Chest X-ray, PA view. Patient: 12 years old, sex M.
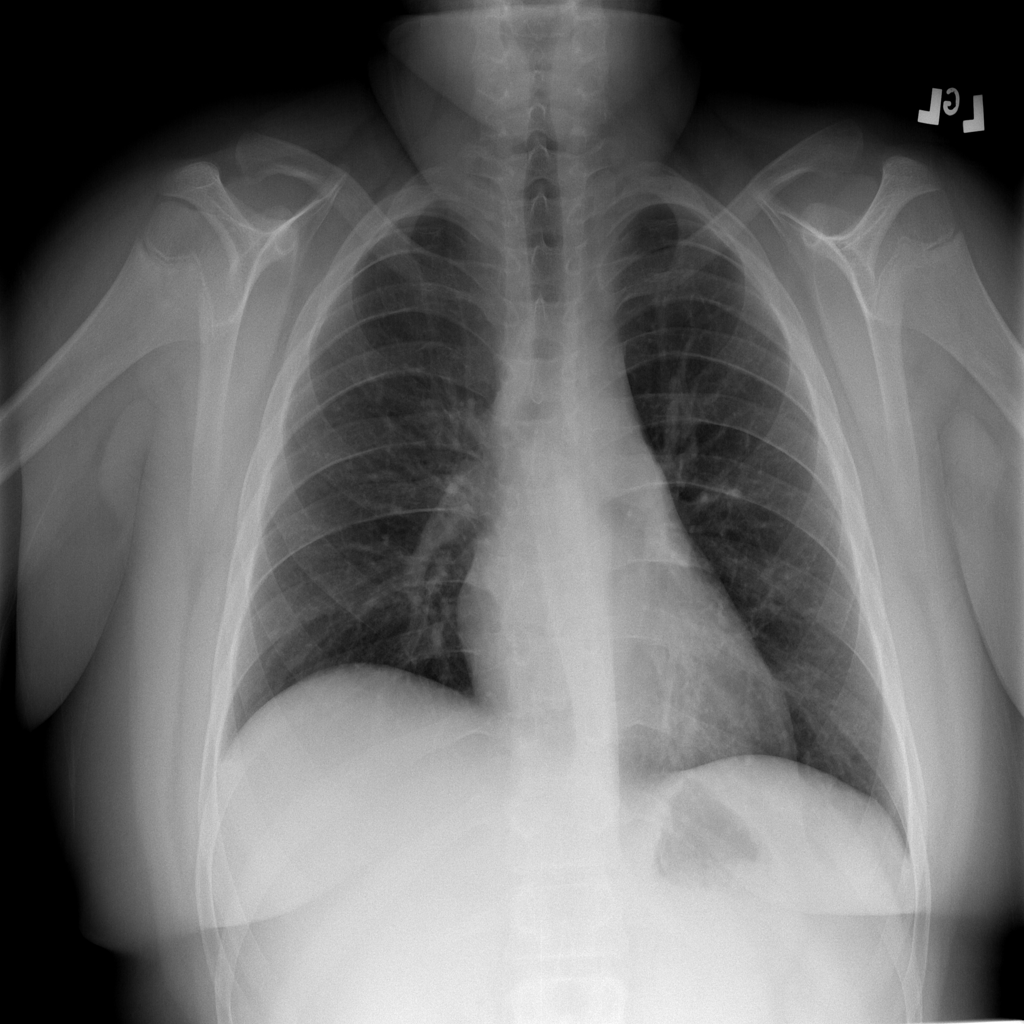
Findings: No Finding